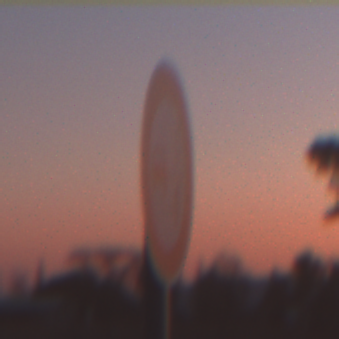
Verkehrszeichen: VerbotUeberholenEinspurigeFahrzeuge
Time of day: SunriseSunset
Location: Outdoor (Nature)
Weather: Clear
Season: NotSpecified
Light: Natural